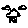
Label: cloud